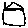
Label: house